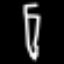
Label: pencil